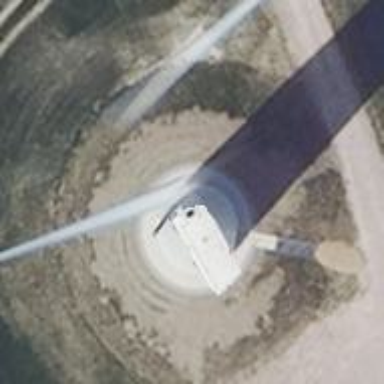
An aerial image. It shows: Wind generator in the form of horizontal axis wind turbine.